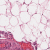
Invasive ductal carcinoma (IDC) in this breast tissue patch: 0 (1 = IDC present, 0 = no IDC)